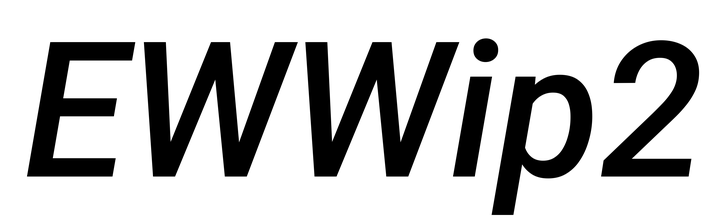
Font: Roboto-Italic_Medium_Italic